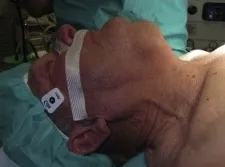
Surgery: a.
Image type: medical_photograph (other_medical_photograph)